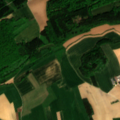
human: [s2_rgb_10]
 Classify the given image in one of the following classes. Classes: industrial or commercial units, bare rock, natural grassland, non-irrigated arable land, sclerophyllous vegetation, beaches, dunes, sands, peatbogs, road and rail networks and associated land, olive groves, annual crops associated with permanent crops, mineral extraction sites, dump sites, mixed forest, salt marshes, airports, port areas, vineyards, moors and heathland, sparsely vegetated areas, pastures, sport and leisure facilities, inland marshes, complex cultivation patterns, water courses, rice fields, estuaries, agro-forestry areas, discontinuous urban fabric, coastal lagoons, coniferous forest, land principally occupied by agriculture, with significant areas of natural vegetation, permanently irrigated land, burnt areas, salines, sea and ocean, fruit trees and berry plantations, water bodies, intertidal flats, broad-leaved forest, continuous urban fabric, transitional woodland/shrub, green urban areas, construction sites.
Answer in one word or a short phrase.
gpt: non-irrigated arable land, complex cultivation patterns, land principally occupied by agriculture, with significant areas of natural vegetation, broad-leaved forest, mixed forest